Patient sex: F
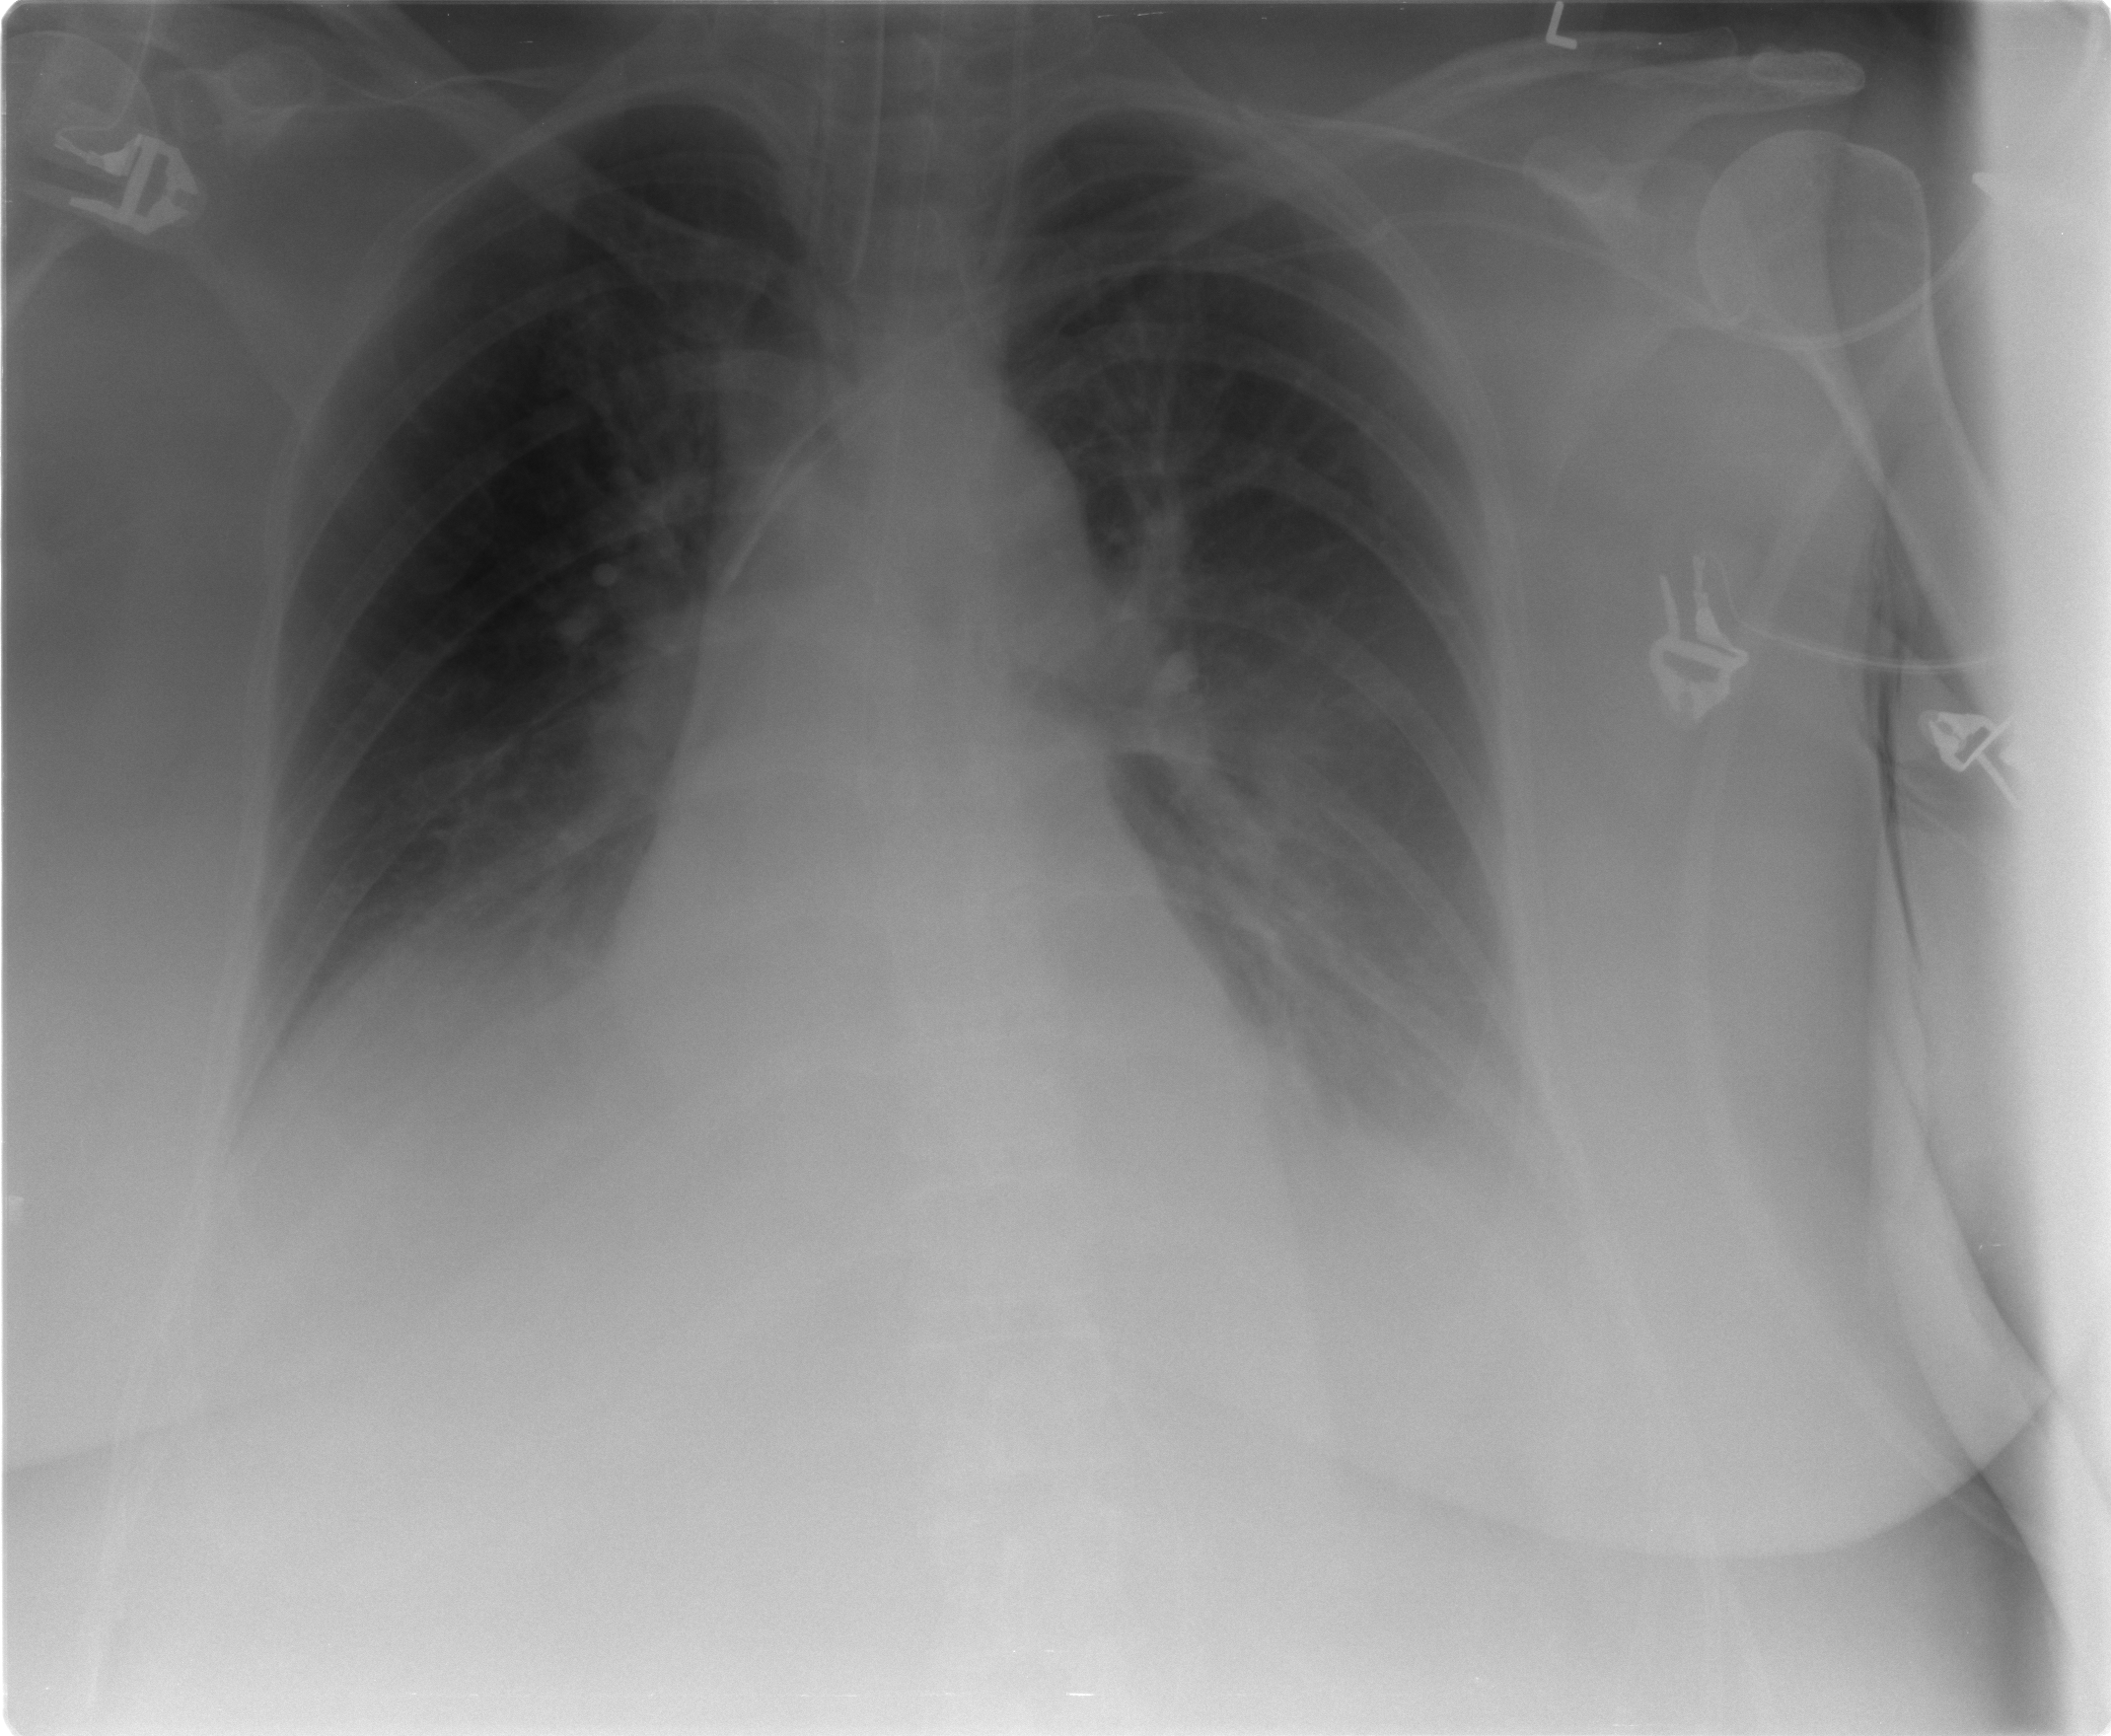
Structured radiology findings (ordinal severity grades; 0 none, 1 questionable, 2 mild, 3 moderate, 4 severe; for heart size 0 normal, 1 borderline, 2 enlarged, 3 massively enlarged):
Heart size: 0
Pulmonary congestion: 1
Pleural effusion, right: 2
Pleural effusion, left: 2
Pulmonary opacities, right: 0
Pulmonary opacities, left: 0
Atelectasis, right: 2
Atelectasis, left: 2